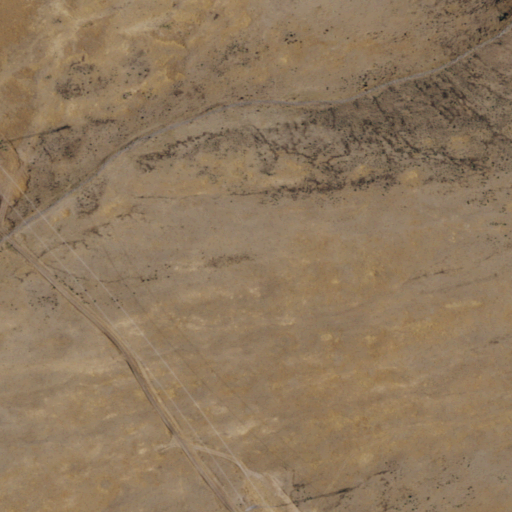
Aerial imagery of valley in Nevada named Crutcher Canyon containing shrub and grassland